Brain MRI, t2w sequence, axial 2D slice.
Patient: age 29, sex M, weight 95 kg, height 1.95 m
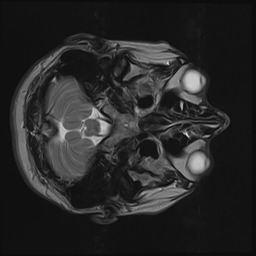